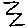
Label: zigzag